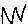
Label: zigzag